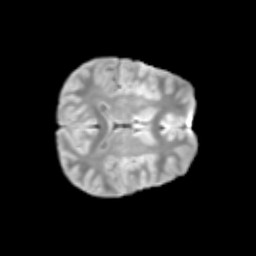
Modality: T2w
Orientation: axial
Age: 12
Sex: female
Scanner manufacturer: siemens
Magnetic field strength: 3 T
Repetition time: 3.8 s
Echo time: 0.07 s